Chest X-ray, PA view. Patient: 55 years old, sex M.
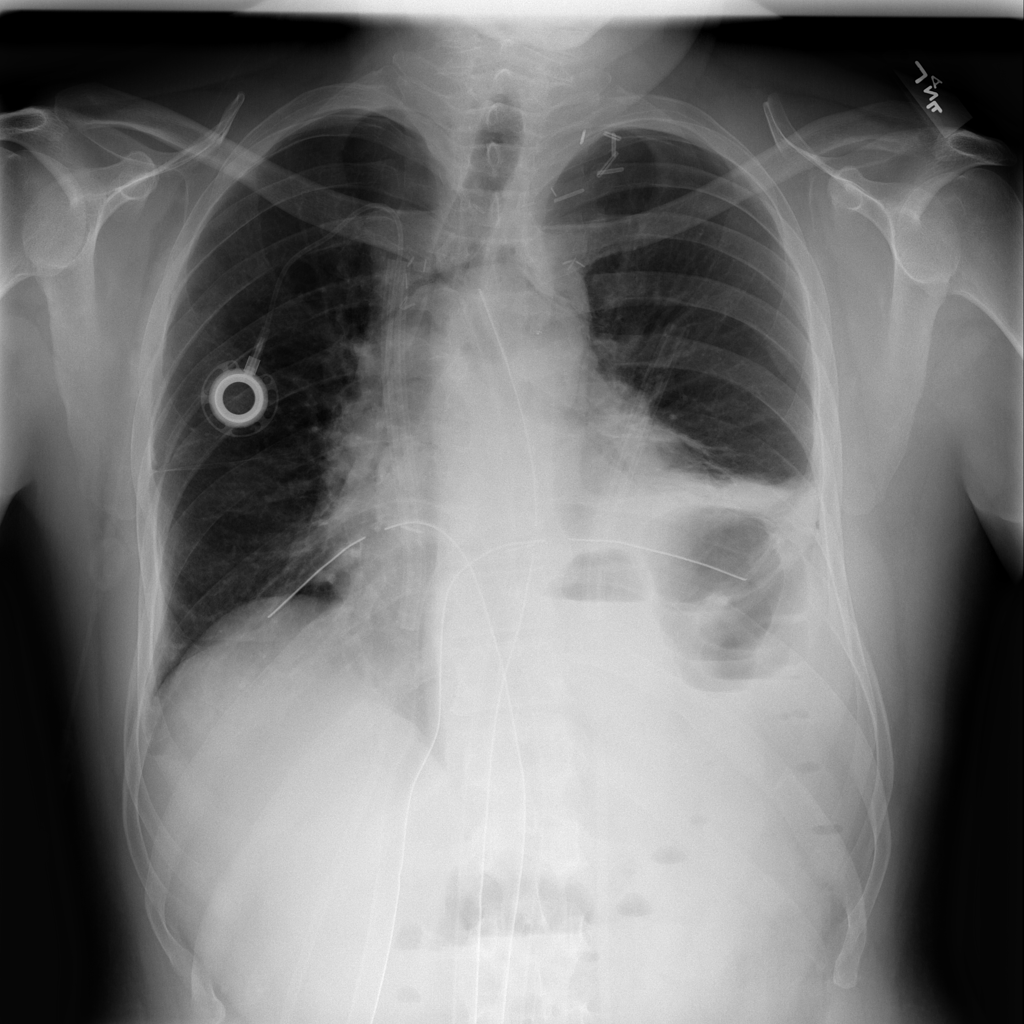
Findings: Atelectasis, Consolidation, Mass